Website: lowes
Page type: customer-info-address
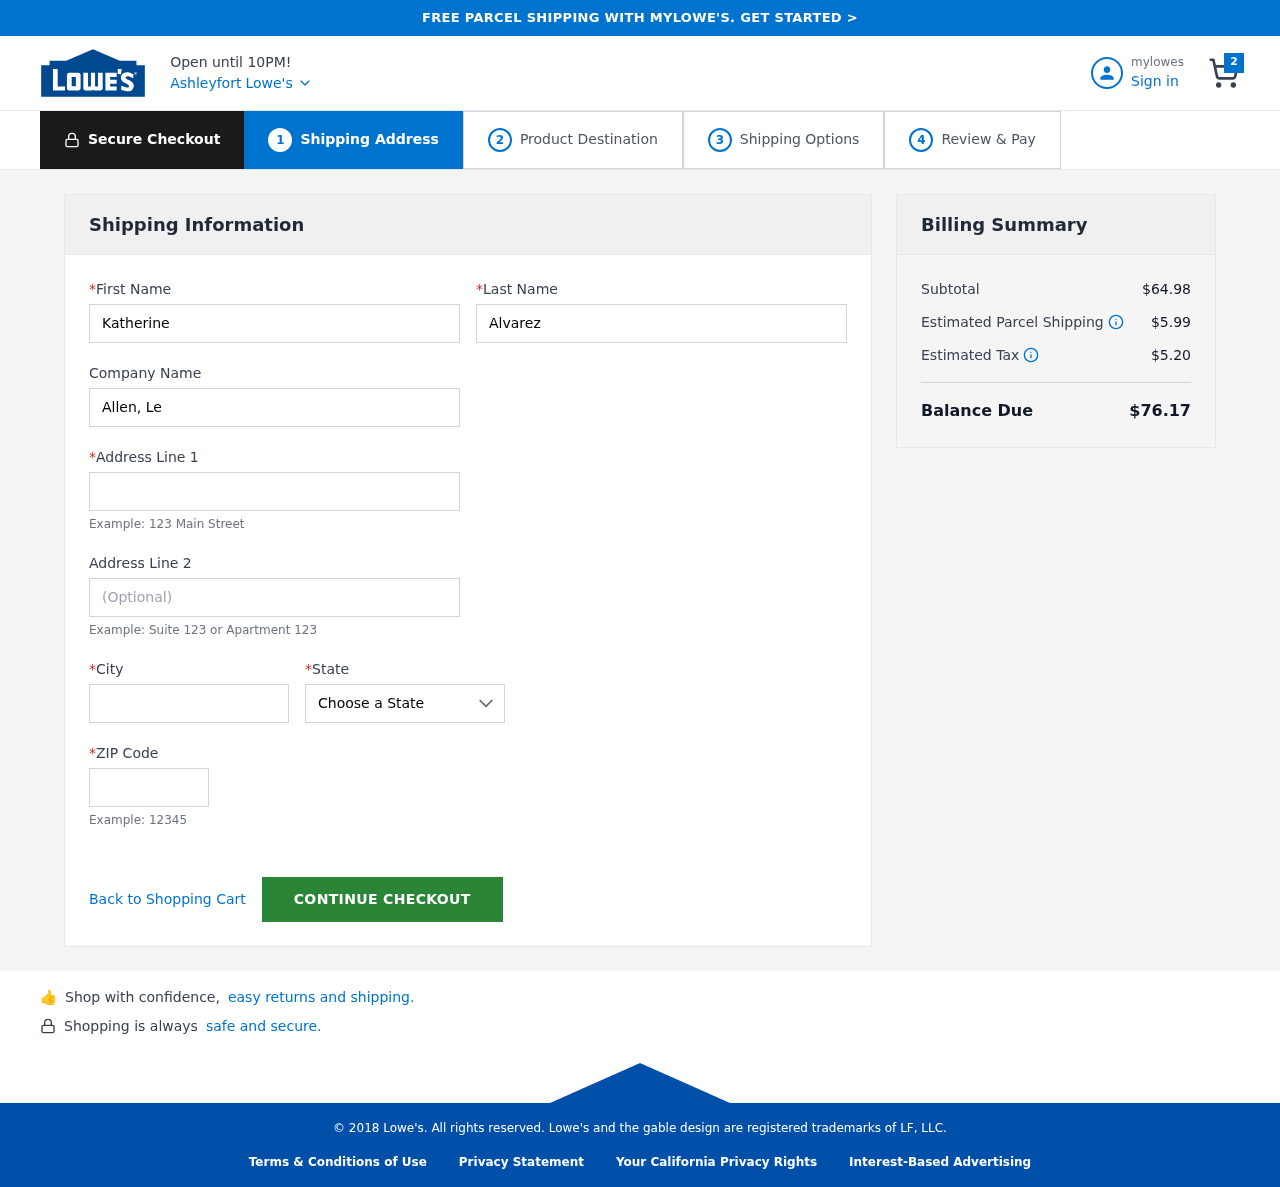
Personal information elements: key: PII_CITY
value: Ashleyfort
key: PII_COMPANY
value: Allen, Lewis and Williams
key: PII_FIRSTNAME
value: Katherine
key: PII_LASTNAME
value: Alvarez
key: PII_POSTCODE
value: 12802
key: PII_STATE
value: Nevada
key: PII_STREET
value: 641 Kelly Locks Suite 774
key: PII_STREET2
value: Apt. 000
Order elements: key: ORDER_NUM_ITEMS
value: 2
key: ORDER_SUBTOTAL
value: $64.98
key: ORDER_SHIPPING_COST
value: $5.99
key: ORDER_TAX
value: $5.20
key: ORDER_TOTAL
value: $76.17